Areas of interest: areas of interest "Business office"
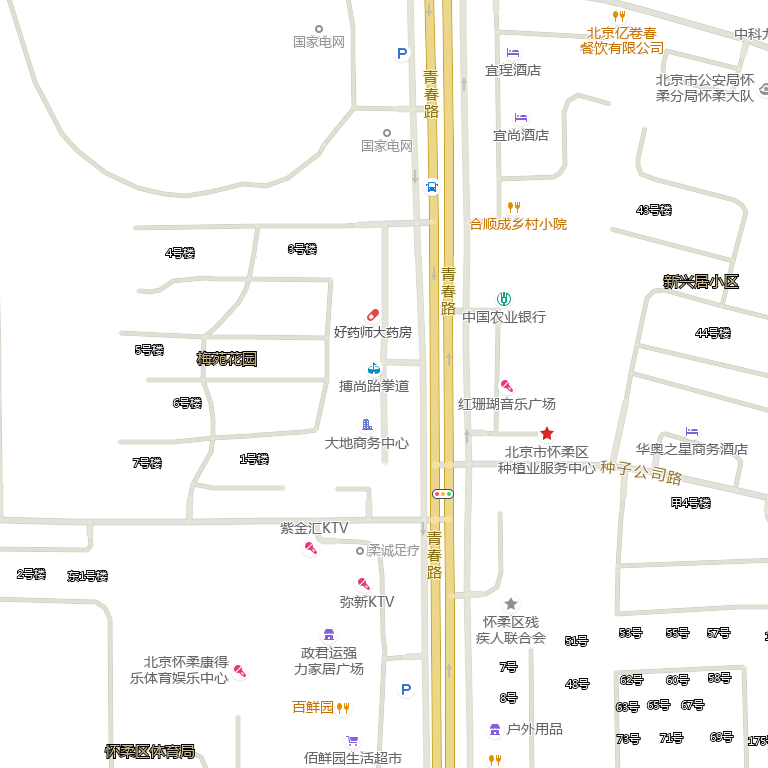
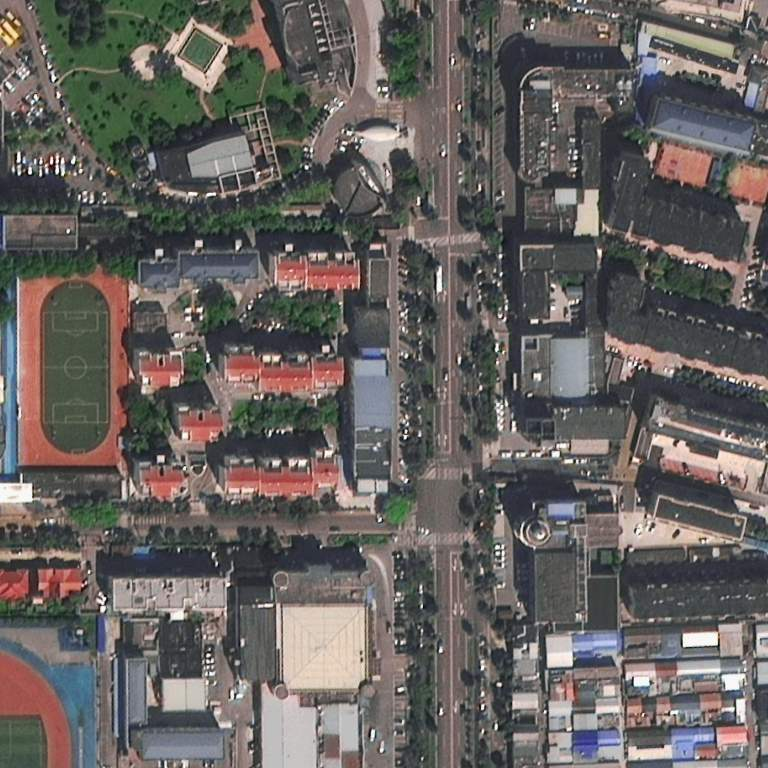